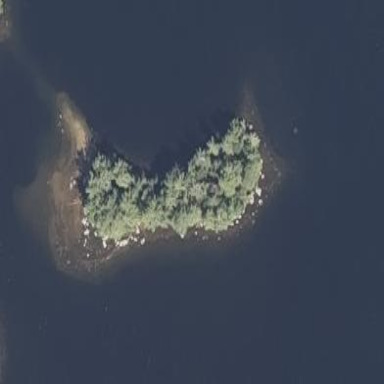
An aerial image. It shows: Island.